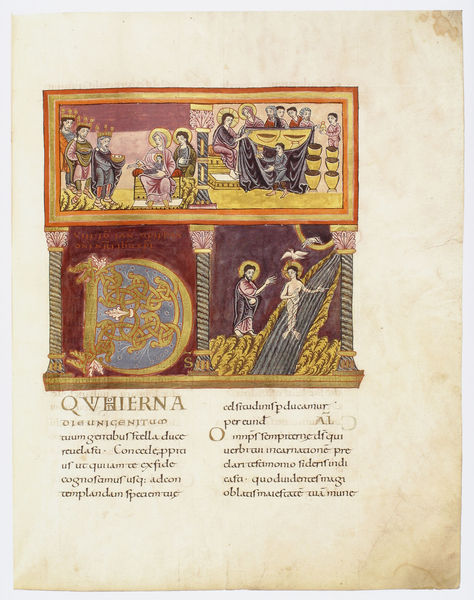
Titel: Göttinger Sakramentar
Institution: Göttingen, Staats- und Universitätsbibliothek
Schlagwörter: blau, gott, himmel, wasser, fluss, menschen, ufer, frau, säule, säulen, tisch, zeichnung, rot, tuch, ornament, alt, bibel, johannes, rahmen, stehen, taube, bach, gold, drei, familie, kind, mutter, engel, ranken, schrift, bilder, papier, spalten, thron, tafel, ornamente, buch, geld, illustration, text, buchstaben, beschriftung, initiale, buchseite, pergament, christus, jesus, jesus christus, mittelalter, hochzeit, könige, heilige, abendmahl, taufe, gefäße, anbetung, miniatur, szenen, kelche, handschrift, himmelfahrt, geburt, kronen, latein, papyrus, wunder, majuskel, kanaa, bethlehem, heilige drei könige, hesus, stundenbuch, tafe, d, buchmalerrei, 3könige, agebibel, handschftig, köbig